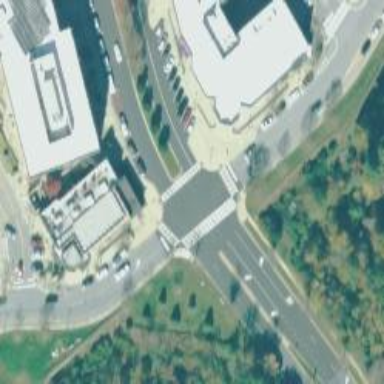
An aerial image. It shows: Footway crossing with marked asphalt surface.